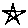
Label: star